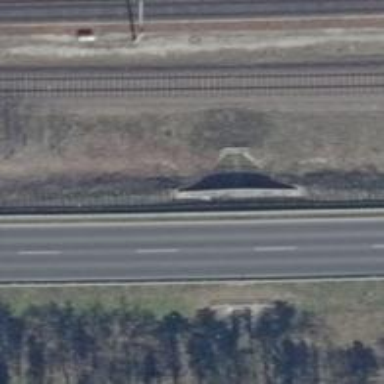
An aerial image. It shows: Asphalt bridge for motor vehicles on primary highway.